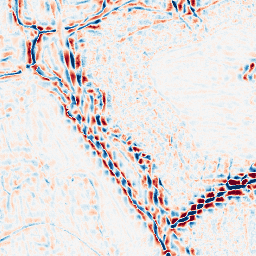
Category: wavelet
Decomposition family: wavelet_dwt
Decomposition parameters: wavelet: coif2
level: 3
Upsampling method: regularized
Upsampling parameters: scale: 4
lambda_reg: 0.01
Upsampling scale: 4